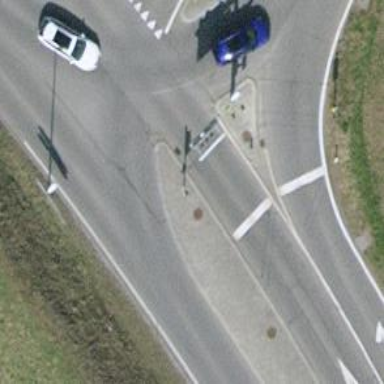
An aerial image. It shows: Road with traffic signals.